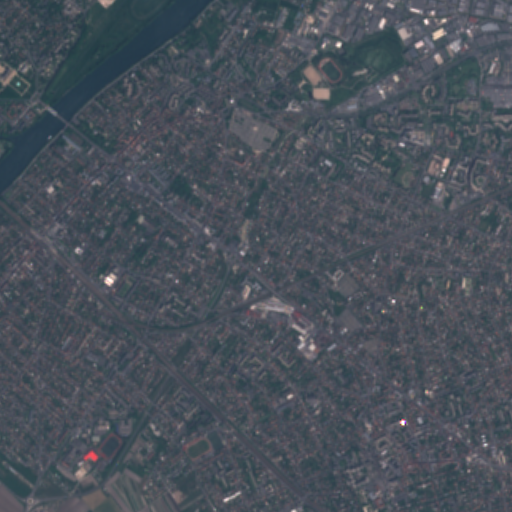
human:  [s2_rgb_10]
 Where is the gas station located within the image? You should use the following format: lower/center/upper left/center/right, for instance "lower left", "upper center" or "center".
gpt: The gas station is located in the center of the image.
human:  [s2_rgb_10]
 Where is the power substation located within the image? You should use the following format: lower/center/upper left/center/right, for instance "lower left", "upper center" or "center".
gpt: The power substation is located in the upper of the image.
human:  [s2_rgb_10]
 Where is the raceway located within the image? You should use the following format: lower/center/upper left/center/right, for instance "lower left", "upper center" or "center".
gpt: The raceway is located in the upper right of the image.
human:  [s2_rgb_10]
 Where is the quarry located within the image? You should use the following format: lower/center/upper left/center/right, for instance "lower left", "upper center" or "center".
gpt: There is no quarry in the image.